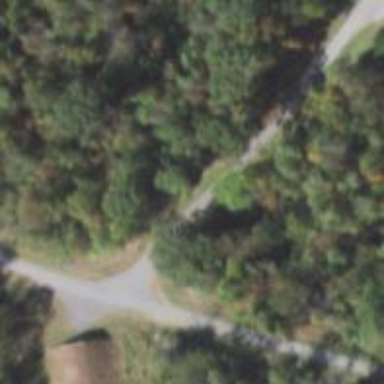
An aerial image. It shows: Service road.